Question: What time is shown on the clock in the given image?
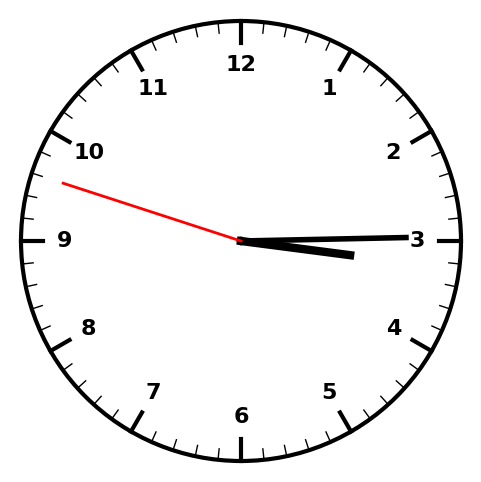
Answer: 03:14:48